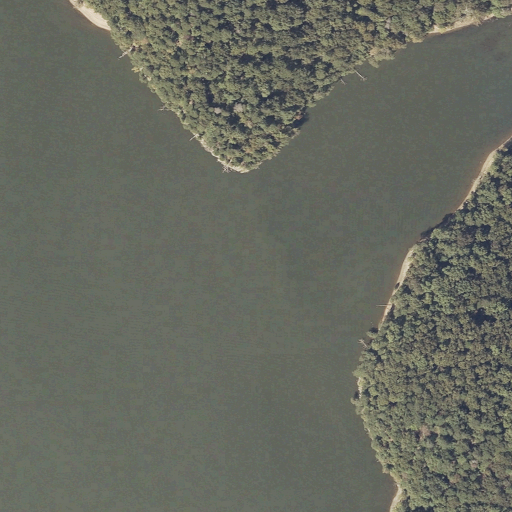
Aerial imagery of valley in Alabama named Caney Hollow containing open water, deciduous forest, and grassland